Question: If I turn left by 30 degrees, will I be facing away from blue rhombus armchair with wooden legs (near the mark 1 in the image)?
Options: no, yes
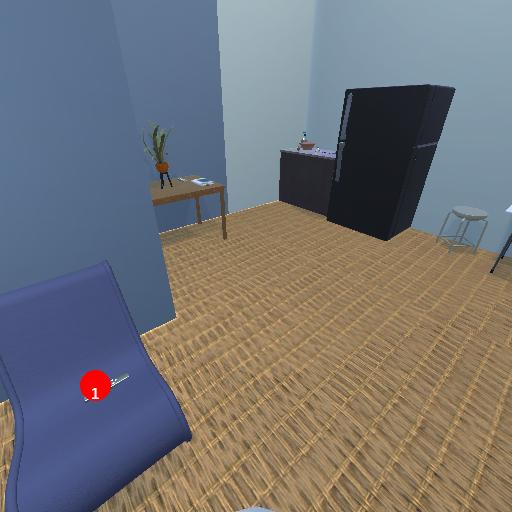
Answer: no